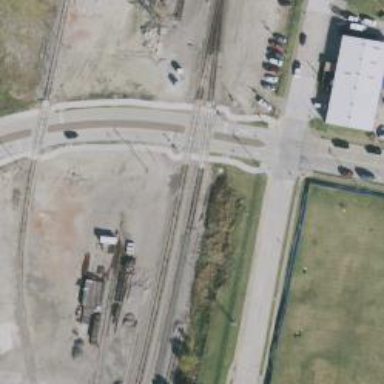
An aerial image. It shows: Railway crossing.